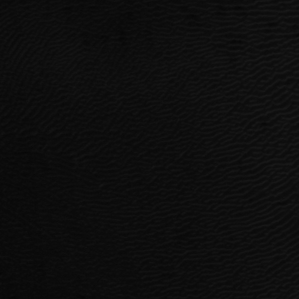
Label: frost